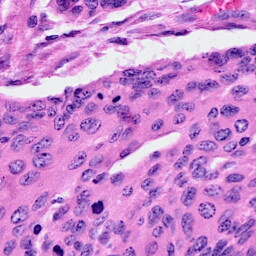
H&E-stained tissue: Cervix